Question: This is my code (.Net 4):
'''
string dName = textBox1.Text + ".db";
string fExist = @"C:\word_app" + dName;
if (!File.Exists(fExist))
{
MessageBox.Show("file doesnt exist");
}
'''
Even if I have the file in that location , this messagebox will appear.
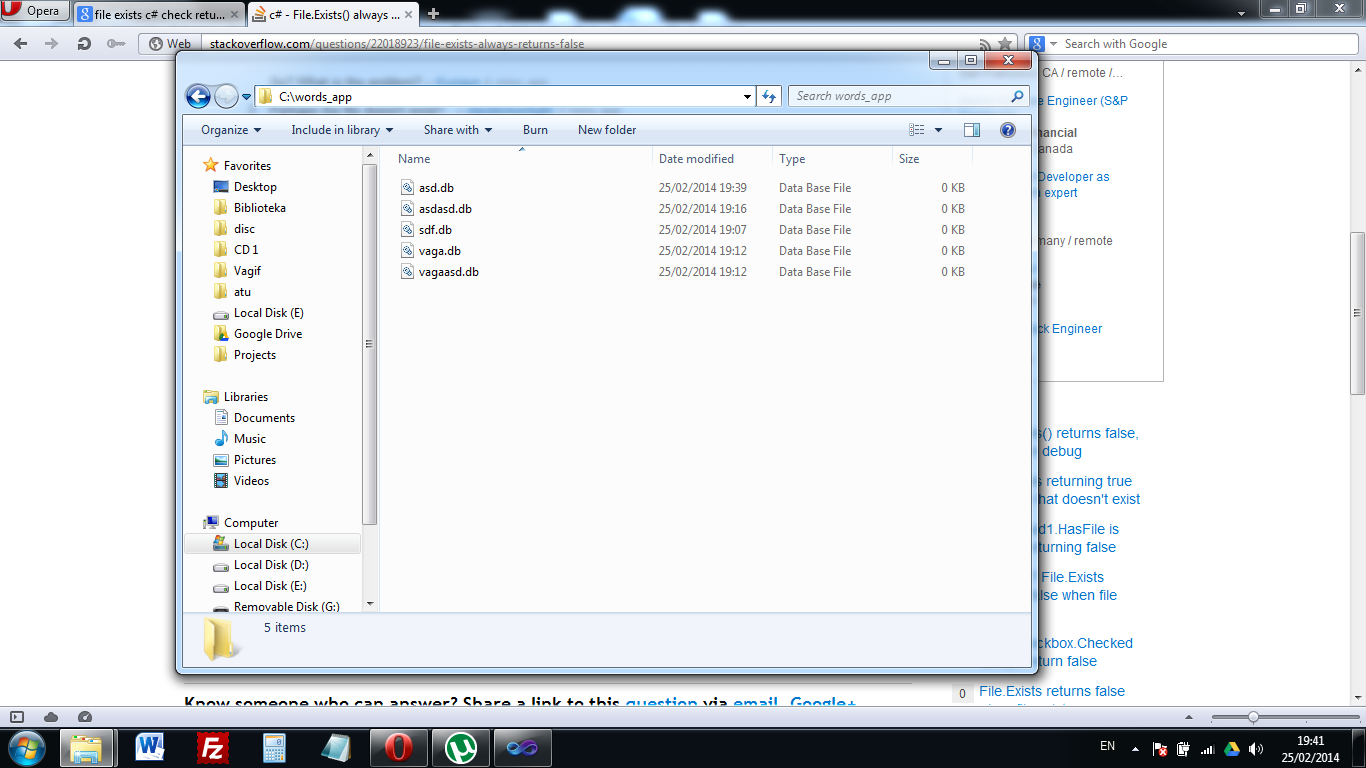
Answer: you have just to correct your path (its words not word)
'''
string dName = textBox1.Text + ".db";
string fExist = @"C:\words_app" + dName;
if (!File.Exists(fExist))
{
MessageBox.Show("file doesnt exist");
}
'''